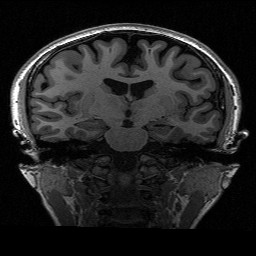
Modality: T1w
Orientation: sagittal